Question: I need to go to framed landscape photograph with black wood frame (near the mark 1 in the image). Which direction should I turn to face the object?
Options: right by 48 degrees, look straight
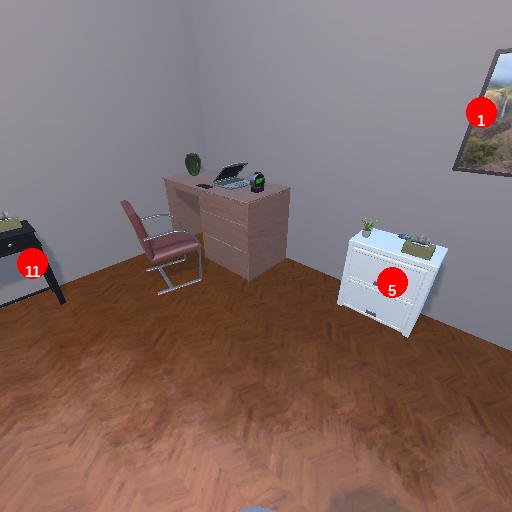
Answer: right by 48 degrees